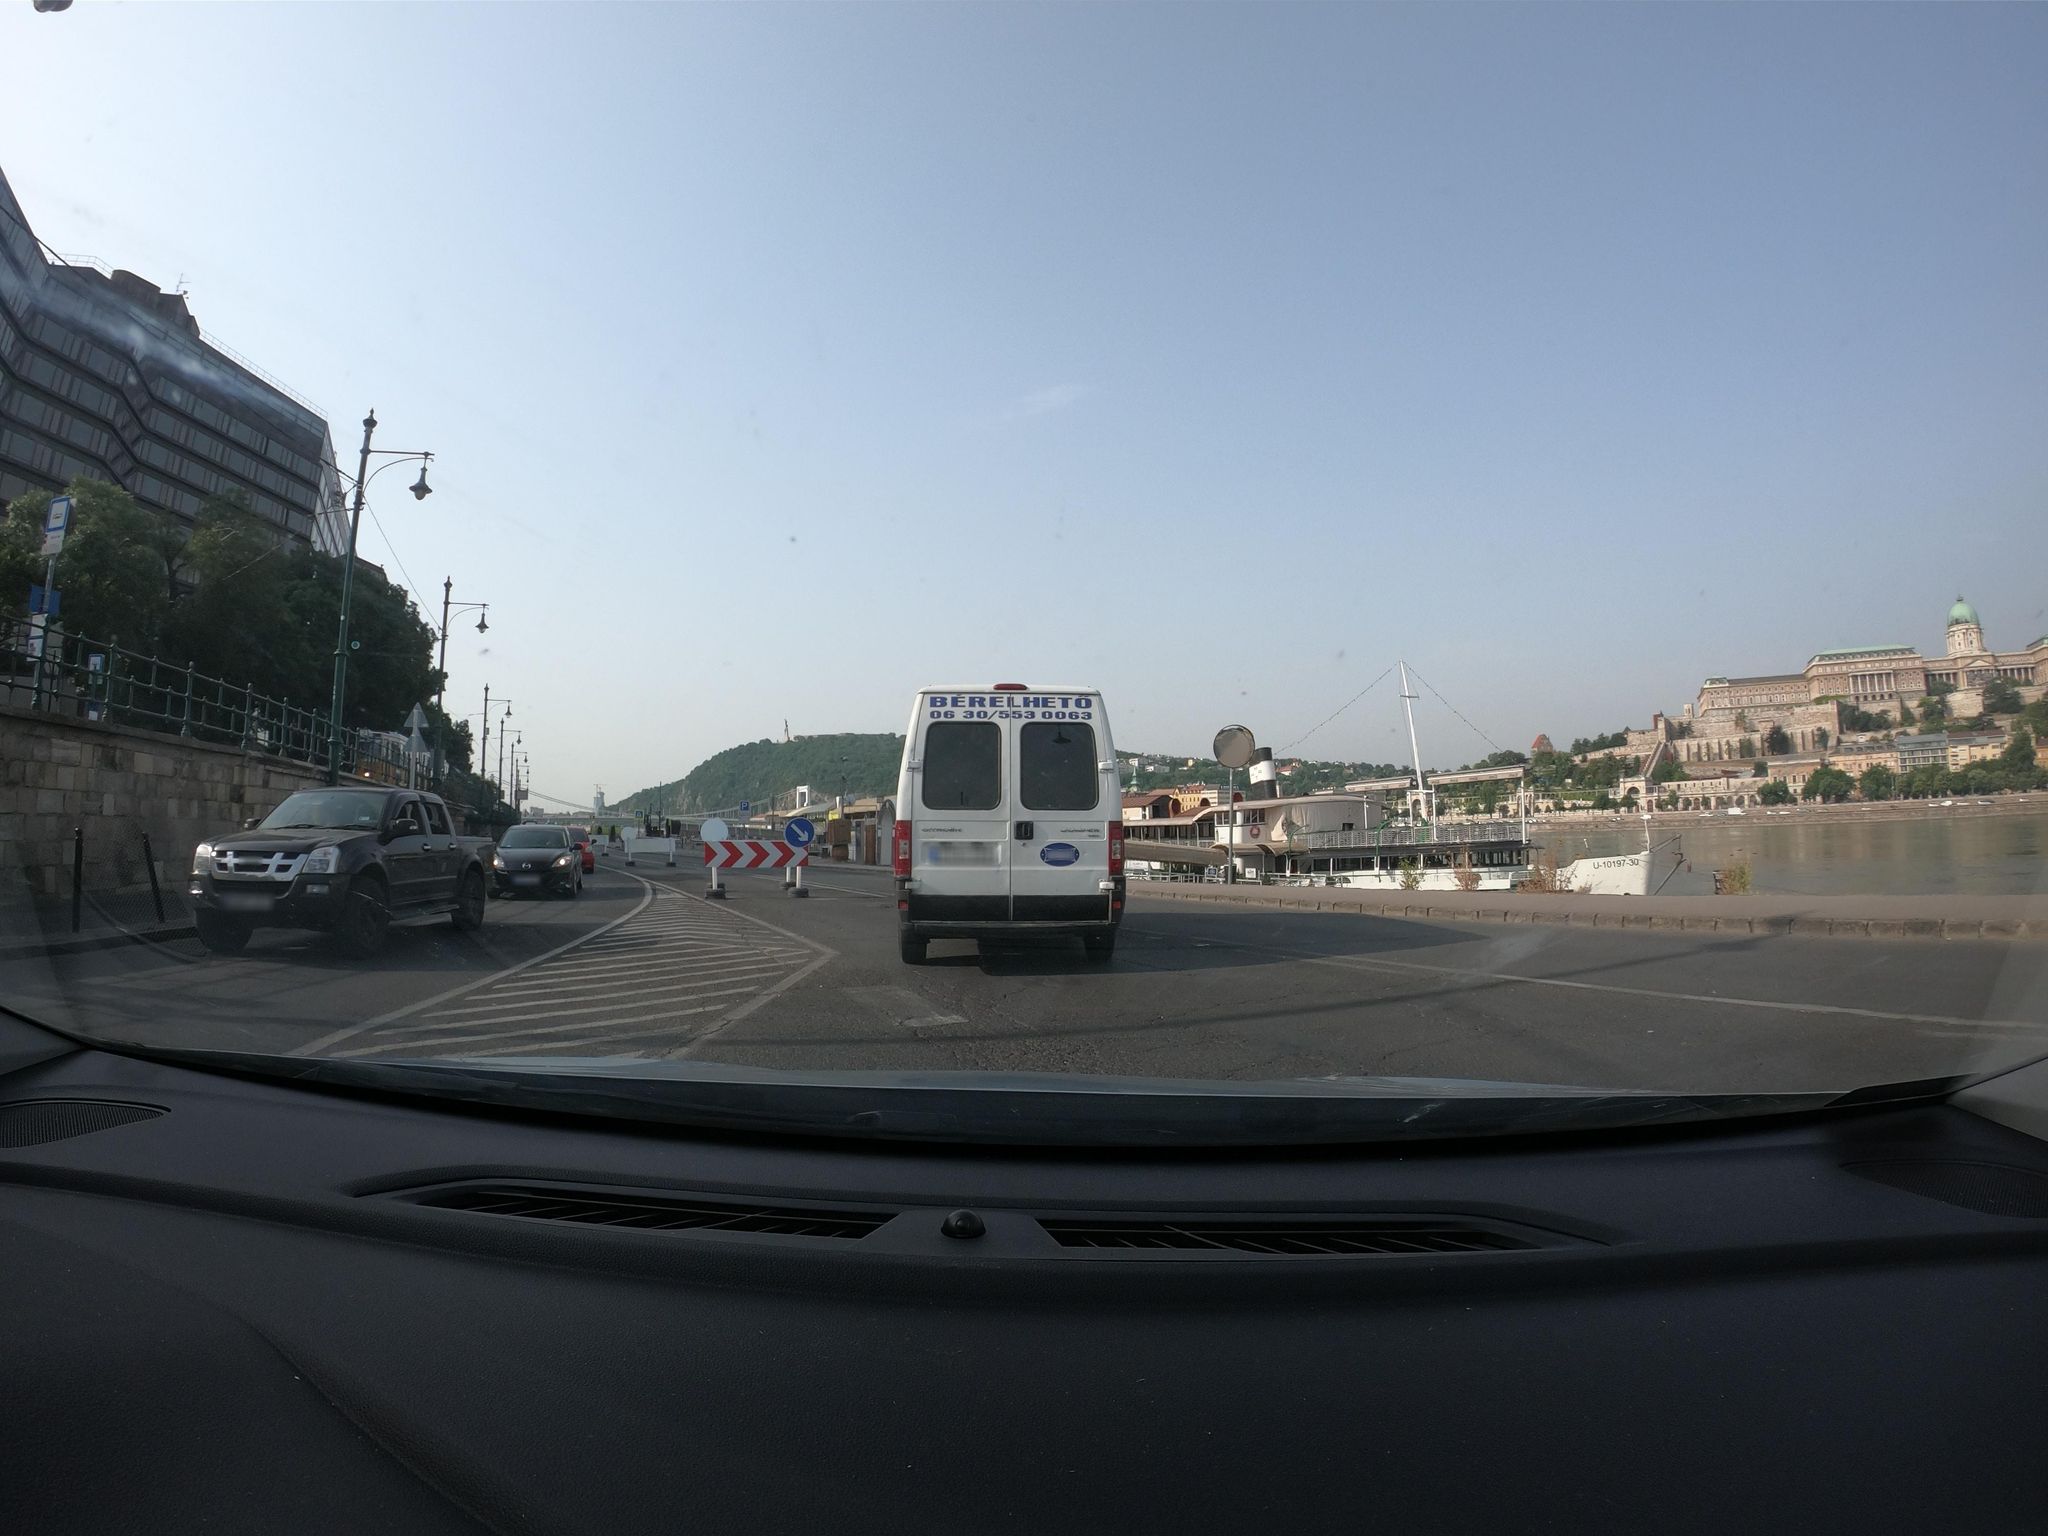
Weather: clear
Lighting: day
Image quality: good
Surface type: driving surface
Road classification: secondary_link
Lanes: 2
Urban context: urban centre
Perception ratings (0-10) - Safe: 0.8, Lively: 7.3, Beautiful: 1.28, Boring: 1.68, Depressing: 2.96, Wealthy: 2.98